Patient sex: M
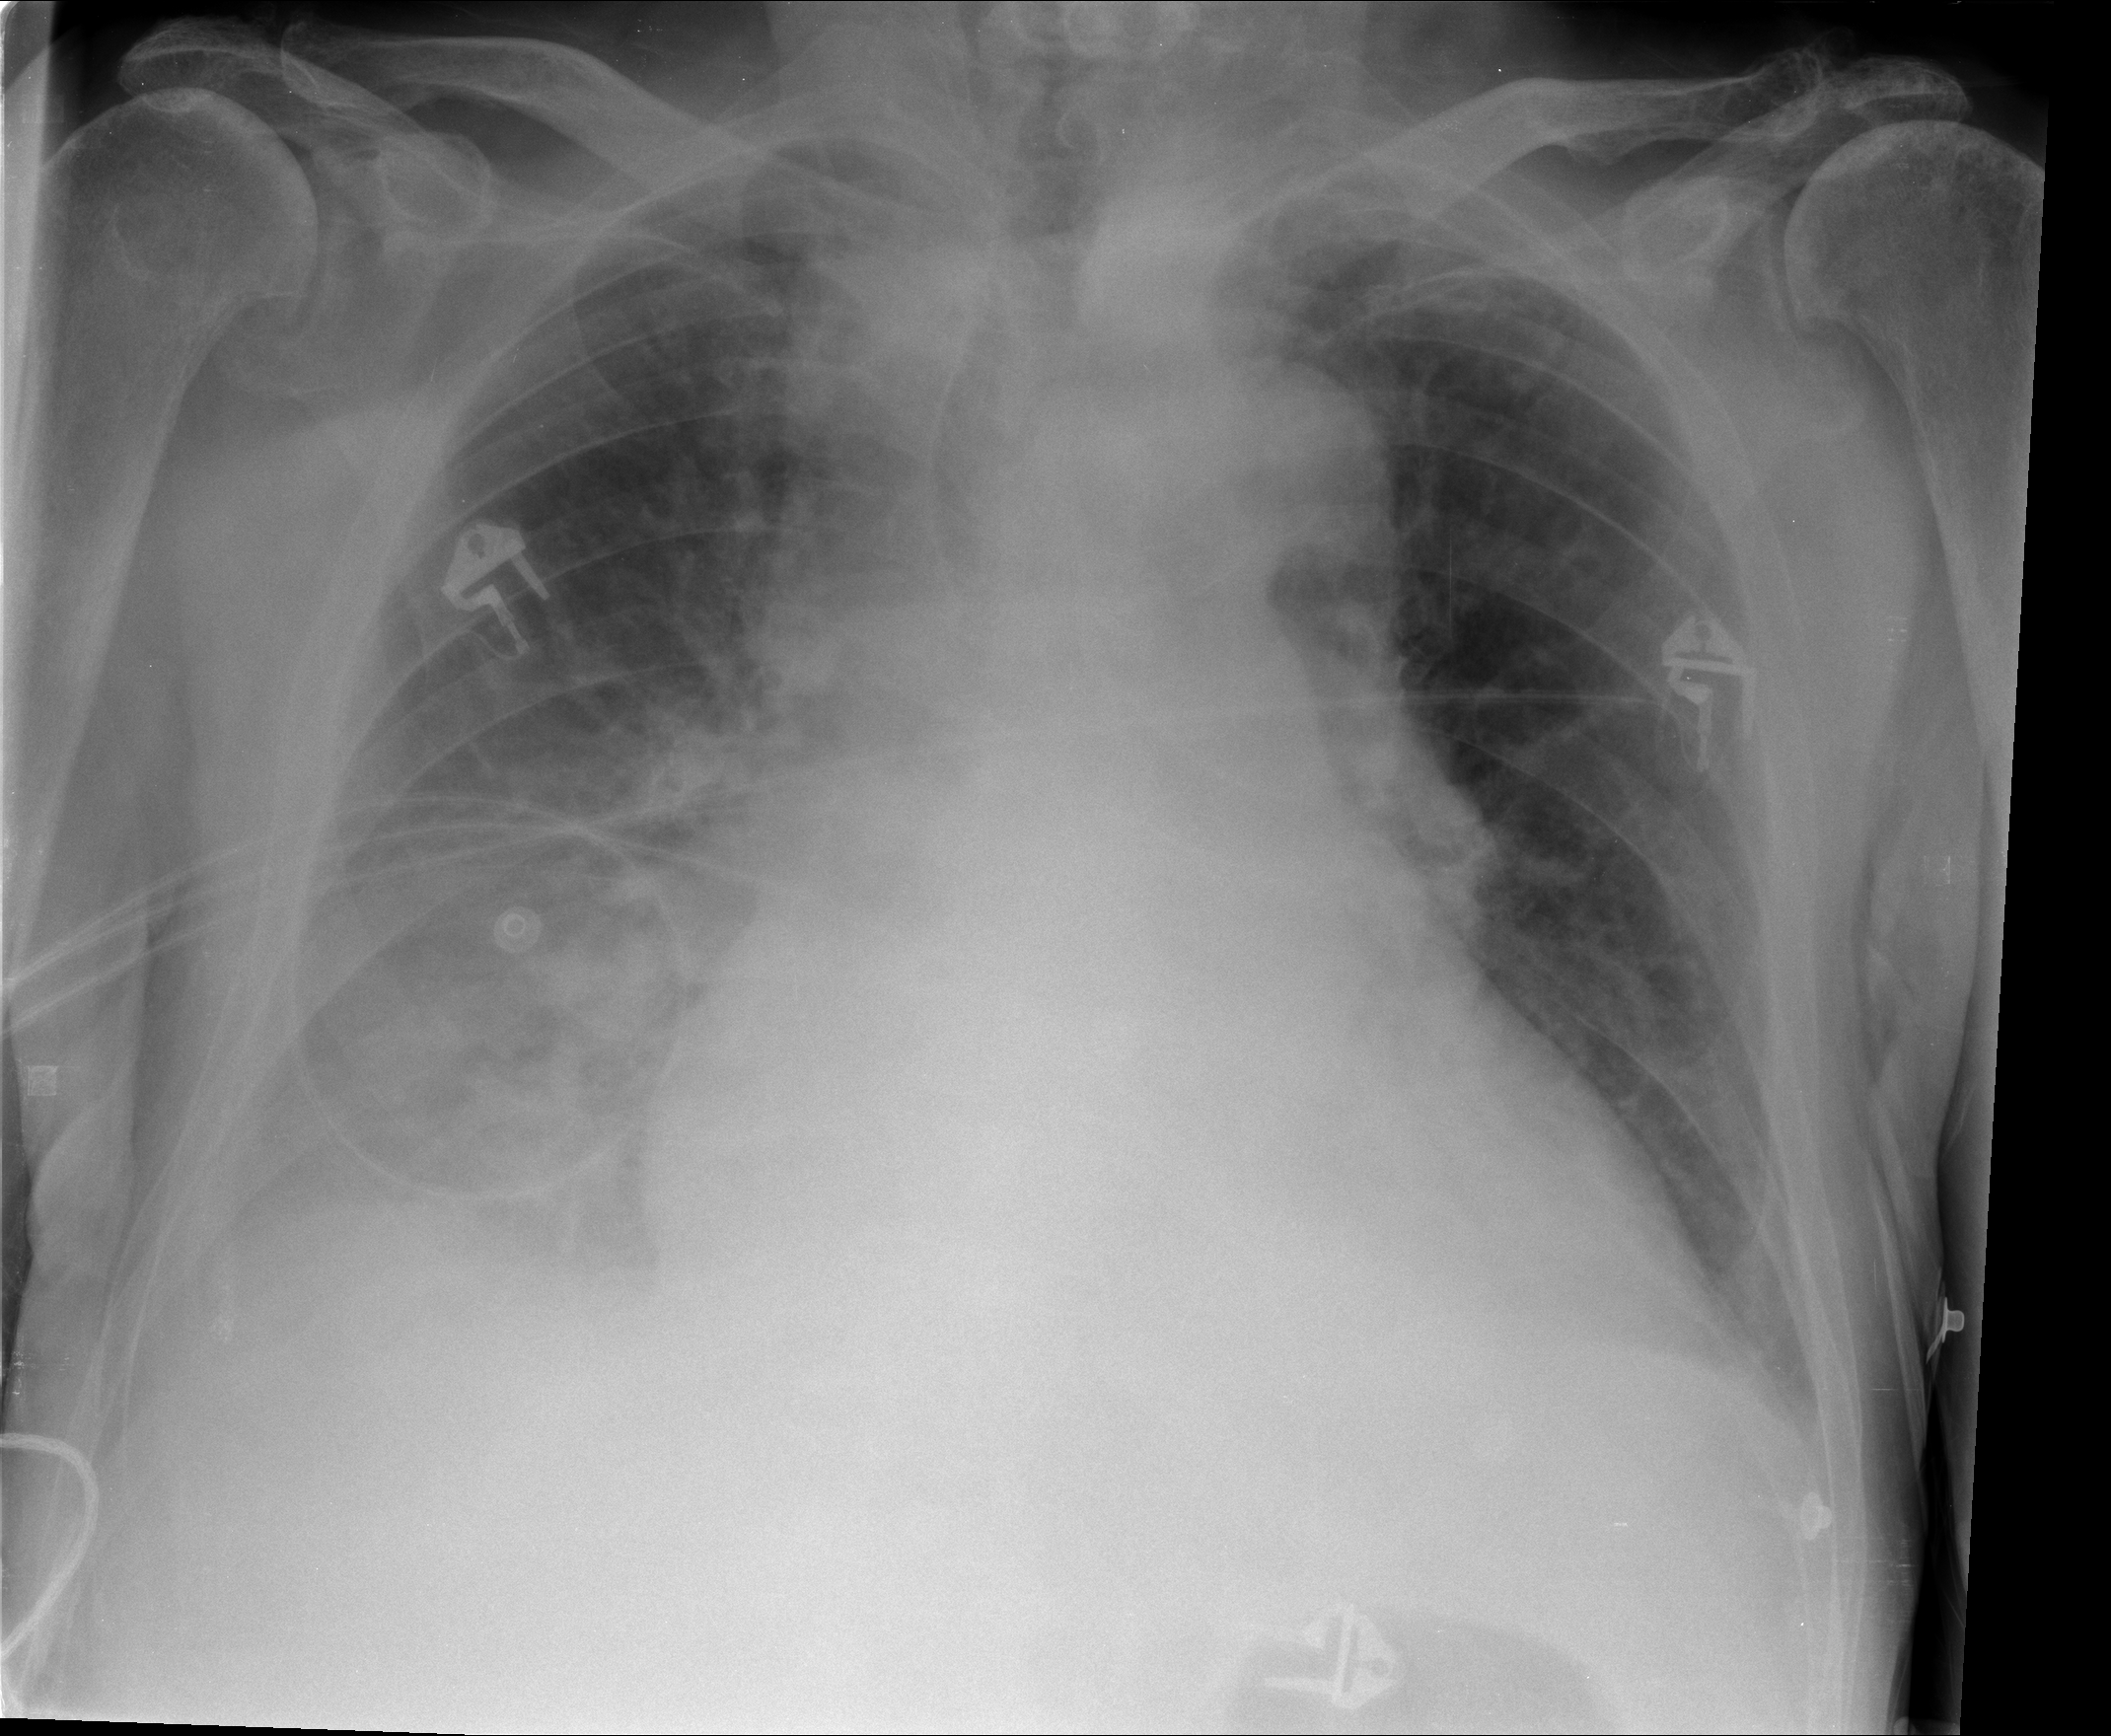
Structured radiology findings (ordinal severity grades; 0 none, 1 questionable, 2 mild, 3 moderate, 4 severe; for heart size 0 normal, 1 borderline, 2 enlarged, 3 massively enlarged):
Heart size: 2
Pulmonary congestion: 2
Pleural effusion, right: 3
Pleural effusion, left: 1
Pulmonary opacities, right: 2
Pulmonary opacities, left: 2
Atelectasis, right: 3
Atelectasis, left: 2